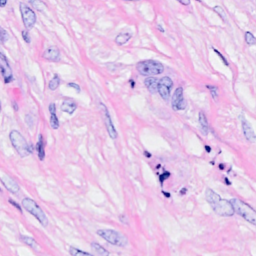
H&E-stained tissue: Breast